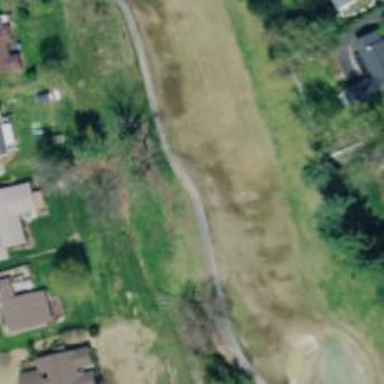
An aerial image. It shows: Path for golf carts.